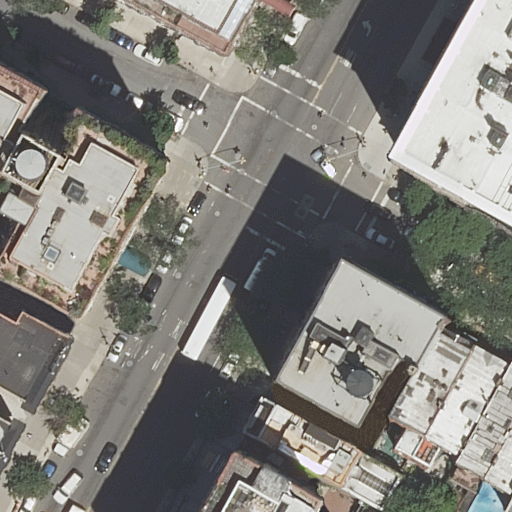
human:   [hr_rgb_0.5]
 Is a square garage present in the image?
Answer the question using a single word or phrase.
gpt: no

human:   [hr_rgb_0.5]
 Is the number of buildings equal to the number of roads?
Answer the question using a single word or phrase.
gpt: no

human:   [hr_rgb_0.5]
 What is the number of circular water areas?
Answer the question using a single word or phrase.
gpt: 0

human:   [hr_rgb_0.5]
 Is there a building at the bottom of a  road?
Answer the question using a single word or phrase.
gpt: yes

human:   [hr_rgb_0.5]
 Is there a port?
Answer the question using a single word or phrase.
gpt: no

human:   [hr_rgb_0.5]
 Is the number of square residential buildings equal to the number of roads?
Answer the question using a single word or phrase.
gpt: no

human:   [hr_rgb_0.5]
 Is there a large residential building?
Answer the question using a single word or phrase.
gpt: yes

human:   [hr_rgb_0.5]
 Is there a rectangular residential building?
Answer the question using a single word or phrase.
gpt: yes

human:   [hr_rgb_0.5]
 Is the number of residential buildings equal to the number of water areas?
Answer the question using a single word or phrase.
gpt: no

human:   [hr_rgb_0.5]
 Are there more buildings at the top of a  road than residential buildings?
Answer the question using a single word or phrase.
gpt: no

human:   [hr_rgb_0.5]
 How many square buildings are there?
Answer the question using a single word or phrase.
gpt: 0

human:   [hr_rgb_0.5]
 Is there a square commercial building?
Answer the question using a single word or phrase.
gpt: no

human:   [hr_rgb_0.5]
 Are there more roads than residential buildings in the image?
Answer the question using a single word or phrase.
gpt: no

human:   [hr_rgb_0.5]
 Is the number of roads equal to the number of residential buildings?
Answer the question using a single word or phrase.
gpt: no

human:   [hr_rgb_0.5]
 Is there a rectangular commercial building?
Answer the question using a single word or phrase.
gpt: no

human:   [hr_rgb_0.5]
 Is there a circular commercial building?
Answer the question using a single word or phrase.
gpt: no

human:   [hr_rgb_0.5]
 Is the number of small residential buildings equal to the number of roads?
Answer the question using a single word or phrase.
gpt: no

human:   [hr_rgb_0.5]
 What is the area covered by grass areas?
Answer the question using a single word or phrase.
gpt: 0m2

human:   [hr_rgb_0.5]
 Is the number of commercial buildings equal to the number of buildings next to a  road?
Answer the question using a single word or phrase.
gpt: no

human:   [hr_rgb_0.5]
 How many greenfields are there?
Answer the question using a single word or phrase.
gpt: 0

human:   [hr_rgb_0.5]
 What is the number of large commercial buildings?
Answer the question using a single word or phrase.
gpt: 0

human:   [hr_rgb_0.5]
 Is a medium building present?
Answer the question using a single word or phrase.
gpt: yes

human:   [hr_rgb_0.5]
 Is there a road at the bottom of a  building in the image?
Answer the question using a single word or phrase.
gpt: yes

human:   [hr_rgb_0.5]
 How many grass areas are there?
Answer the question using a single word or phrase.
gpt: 0

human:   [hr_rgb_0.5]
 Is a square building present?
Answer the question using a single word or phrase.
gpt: no

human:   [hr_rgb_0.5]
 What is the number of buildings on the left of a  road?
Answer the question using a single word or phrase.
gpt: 4

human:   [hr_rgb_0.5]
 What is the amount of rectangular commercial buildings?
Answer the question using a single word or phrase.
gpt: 0

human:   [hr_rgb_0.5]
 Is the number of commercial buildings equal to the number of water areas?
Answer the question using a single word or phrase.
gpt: yes

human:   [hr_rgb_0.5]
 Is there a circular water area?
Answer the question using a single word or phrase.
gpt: no

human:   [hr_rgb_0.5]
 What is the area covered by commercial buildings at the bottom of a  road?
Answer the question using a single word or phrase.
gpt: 0m2

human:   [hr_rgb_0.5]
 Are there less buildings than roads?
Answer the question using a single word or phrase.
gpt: no

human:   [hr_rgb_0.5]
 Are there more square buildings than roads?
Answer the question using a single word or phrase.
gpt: no

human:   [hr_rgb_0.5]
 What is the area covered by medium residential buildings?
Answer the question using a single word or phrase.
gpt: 1353m2

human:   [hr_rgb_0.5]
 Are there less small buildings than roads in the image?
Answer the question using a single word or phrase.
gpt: yes

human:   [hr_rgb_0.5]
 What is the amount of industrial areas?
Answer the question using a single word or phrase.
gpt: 0

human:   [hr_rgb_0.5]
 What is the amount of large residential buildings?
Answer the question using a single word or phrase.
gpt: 3